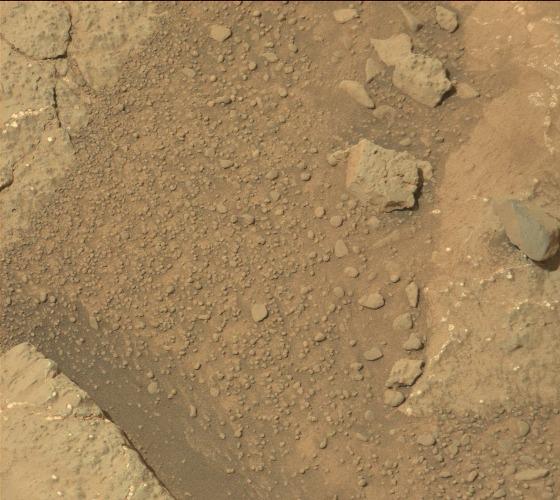
Terrain classes present: Bedrock, Gravel / Sand / Soil, Rock, Shadow